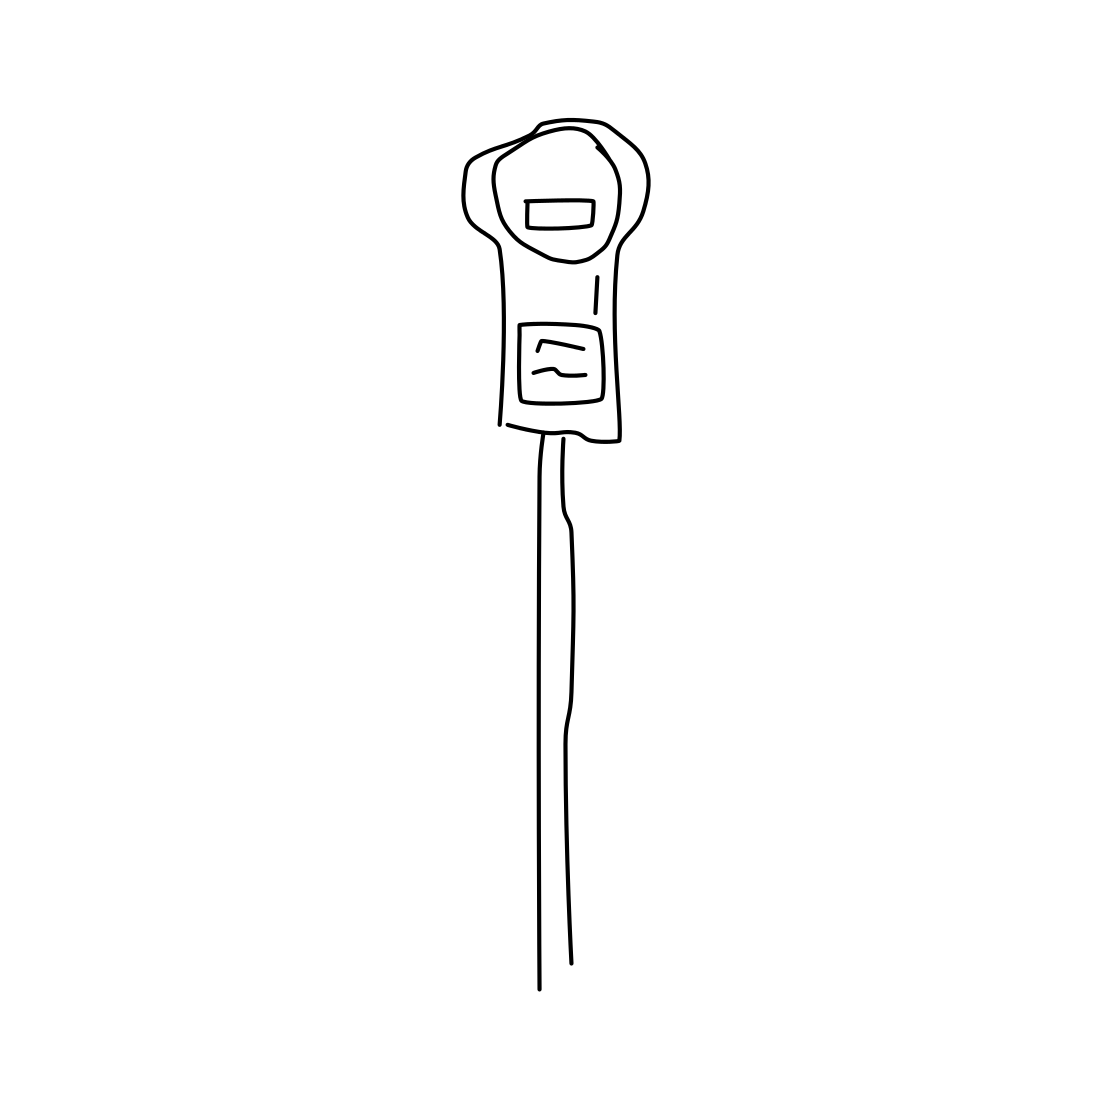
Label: parking meter